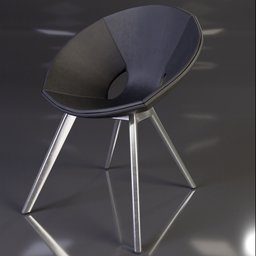
Label: furniture